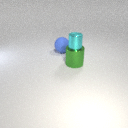
large blue rubber sphere to the left of large green metal cylinder